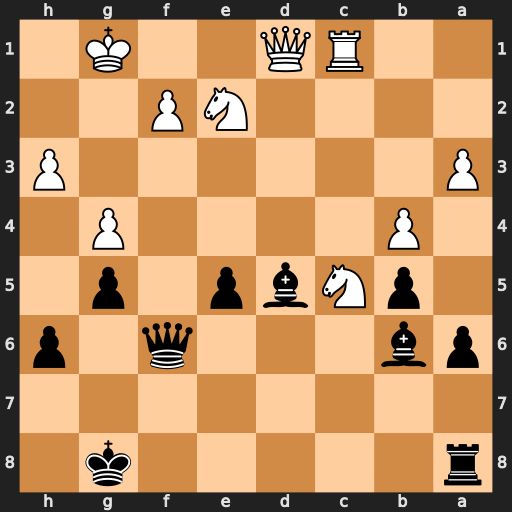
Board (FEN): r5k1/8/pb3q1p/1pNbp1p1/1P4P1/P6P/4NP2/2RQ2K1
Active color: b
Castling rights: -
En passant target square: -
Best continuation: Qf3 Qxd5+ Qxd5